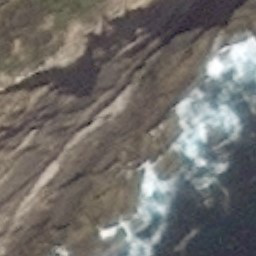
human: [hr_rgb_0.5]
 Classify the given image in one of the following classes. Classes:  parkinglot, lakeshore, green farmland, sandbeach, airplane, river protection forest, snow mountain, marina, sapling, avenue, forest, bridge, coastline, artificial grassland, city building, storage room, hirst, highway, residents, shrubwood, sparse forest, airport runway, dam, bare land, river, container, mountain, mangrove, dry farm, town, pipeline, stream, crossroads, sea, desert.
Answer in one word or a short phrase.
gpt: coastline